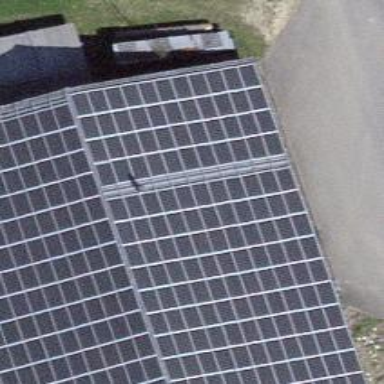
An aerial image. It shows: Solar power generator using photovoltaic method with solar photovoltaic panel types.